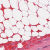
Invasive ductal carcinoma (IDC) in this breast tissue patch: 0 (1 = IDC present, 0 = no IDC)